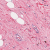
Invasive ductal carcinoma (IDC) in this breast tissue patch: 0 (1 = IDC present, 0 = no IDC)